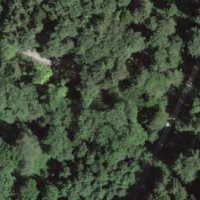
EUNIS habitat code: 41
Species observed at this site:
Aruncus dioicus